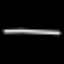
Label: line